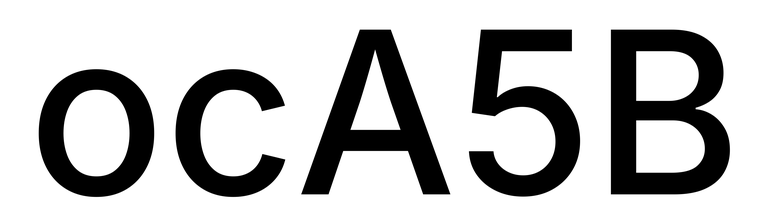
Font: Inter_Medium